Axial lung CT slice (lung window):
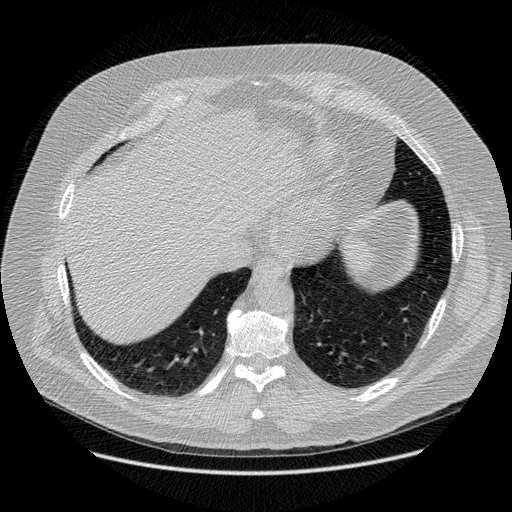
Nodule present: no